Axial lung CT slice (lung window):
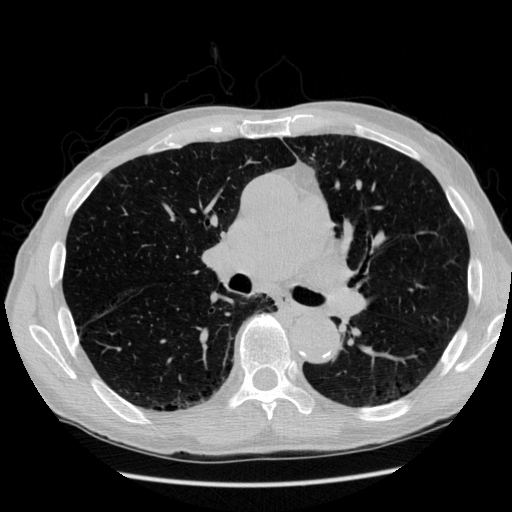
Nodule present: no